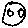
Label: smiley face